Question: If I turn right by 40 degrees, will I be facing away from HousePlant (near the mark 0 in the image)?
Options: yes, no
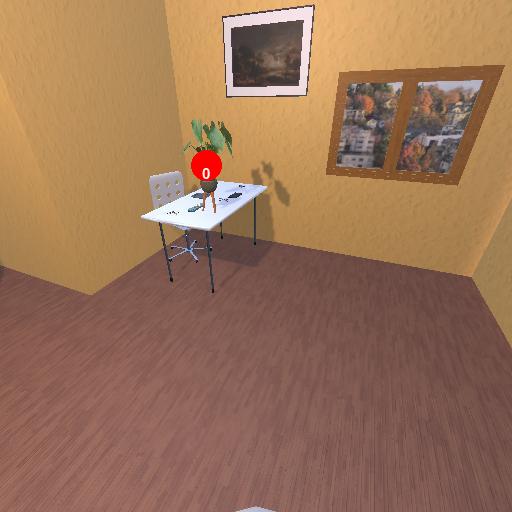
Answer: yes